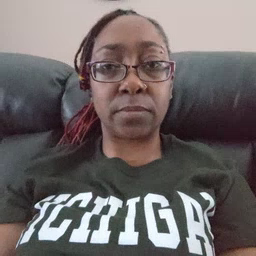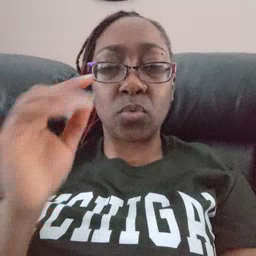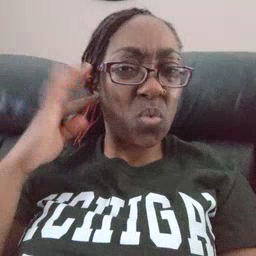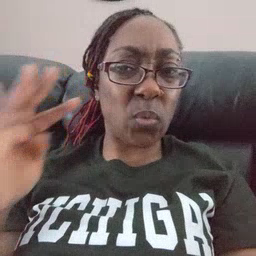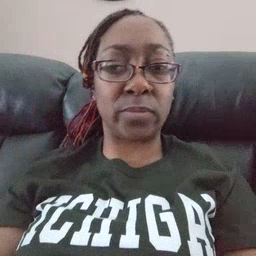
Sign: noisy